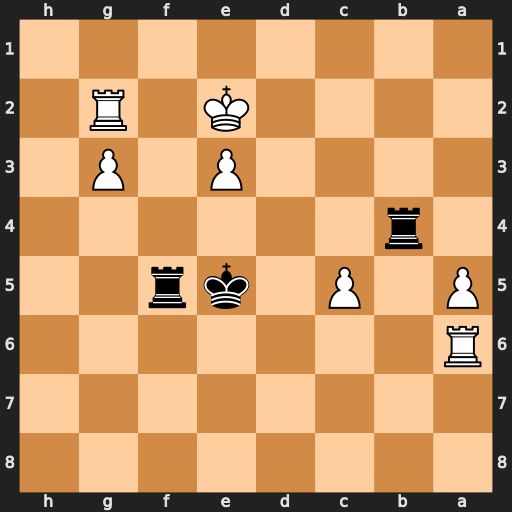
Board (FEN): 8/8/R7/P1P1kr2/1r6/4P1P1/4K1R1/8
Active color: b
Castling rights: -
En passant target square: -
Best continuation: Rb2+ Kd3 Rxg2